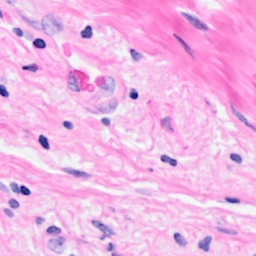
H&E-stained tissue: Breast